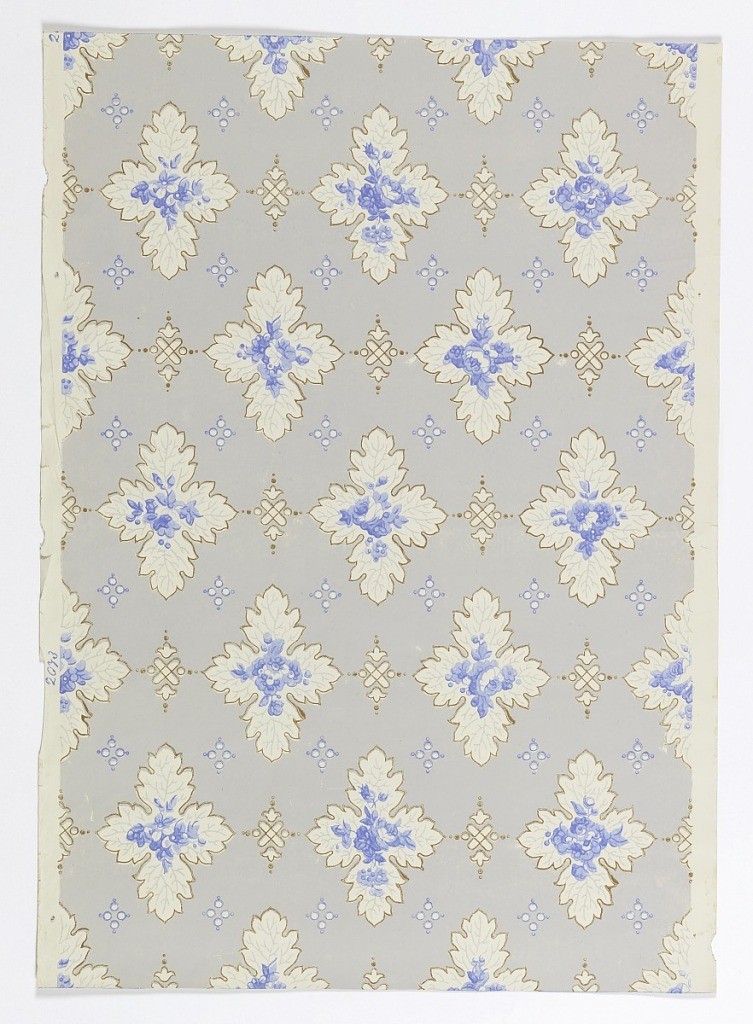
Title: Sidewall
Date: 1840–70
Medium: Machine-printed on machine-made paper, satin ground
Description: Repeating pattern of floral cartouches alternating with smaller motif. Blue floral sprig in cartouche. Printed on white satin ground.